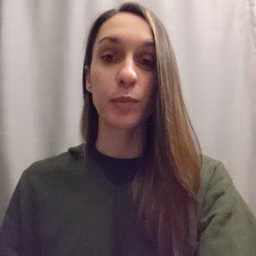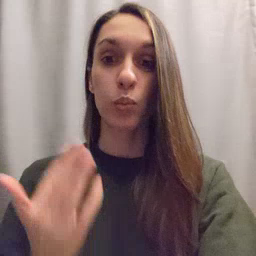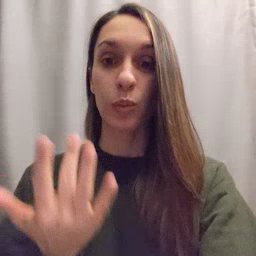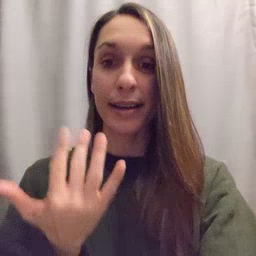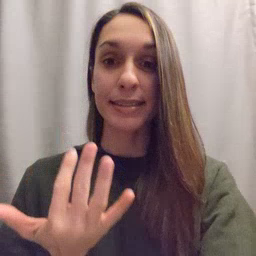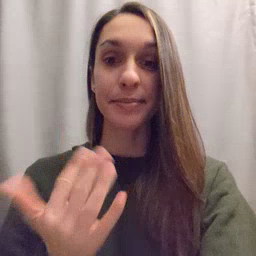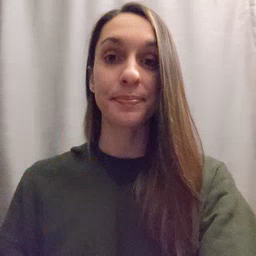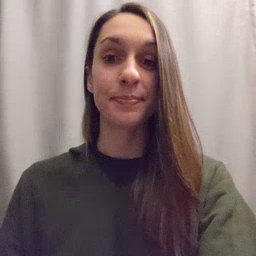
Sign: wait